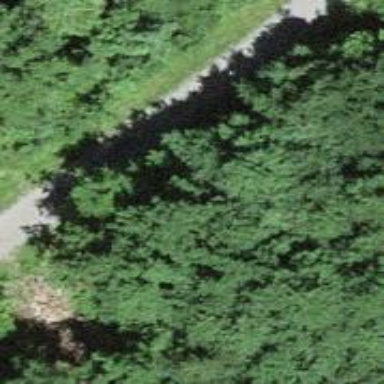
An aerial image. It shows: Path.